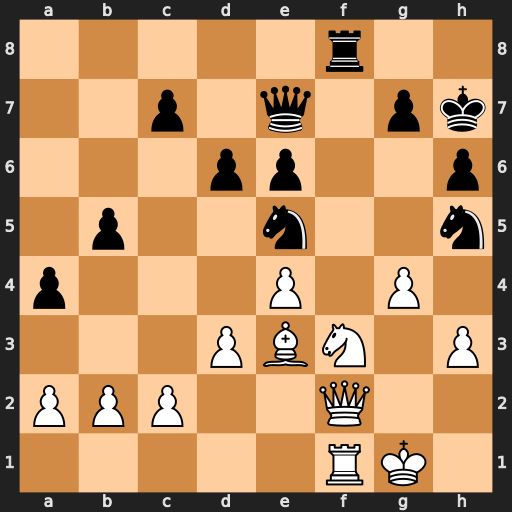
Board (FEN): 5r2/2p1q1pk/3pp2p/1p2n2n/p3P1P1/3PBN1P/PPP2Q2/5RK1
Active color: w
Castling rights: -
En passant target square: -
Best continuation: Ng5+ Qxg5 Bxg5